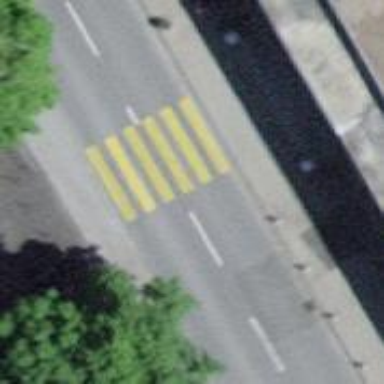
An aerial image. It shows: Uncontrolled zebra crossing on the road.